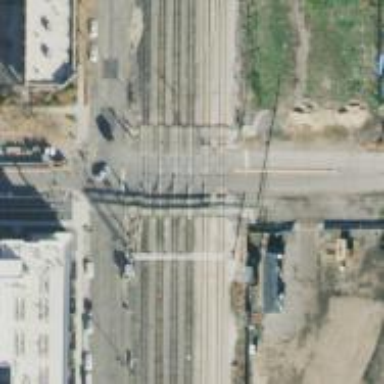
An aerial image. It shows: Railway crossing.